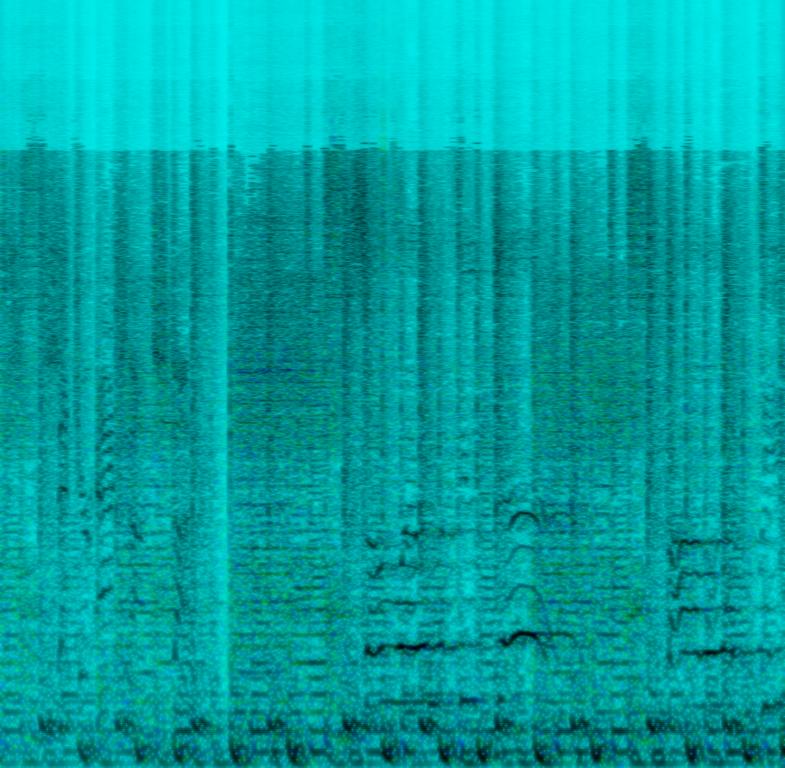
The pop rock music features a male voice singing. An electric guitar with a distortion effect on plays plays two chords every two measures. The drums play a strong rhythm and together with a synth bass drive the pulse of the music.